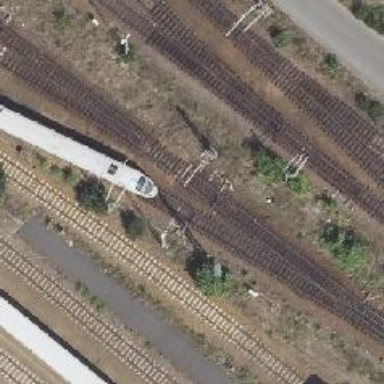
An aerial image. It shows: Rail yard with electrified contact lines for the trains.